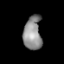
Tissue: lung
Cell type: Endothelial cells
Senescence score: 0.5509
Nuclear area (px): 596
Mean DAPI intensity: 140.718